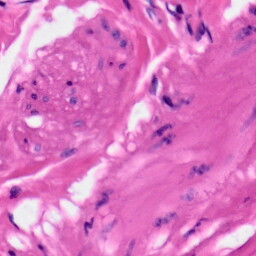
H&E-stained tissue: Skin